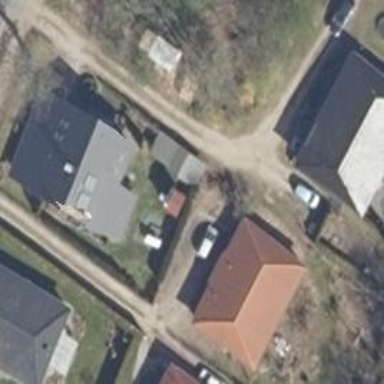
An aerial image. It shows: Driveway with ground surface.